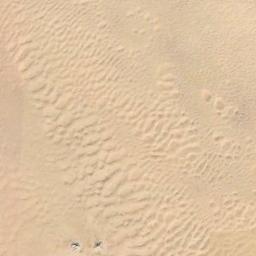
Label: desert